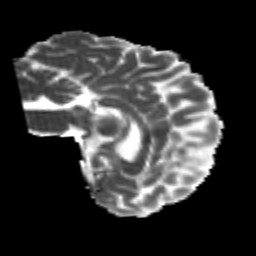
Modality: MD
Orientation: sagittal
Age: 22
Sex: male
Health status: healthy
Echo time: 0.074 s